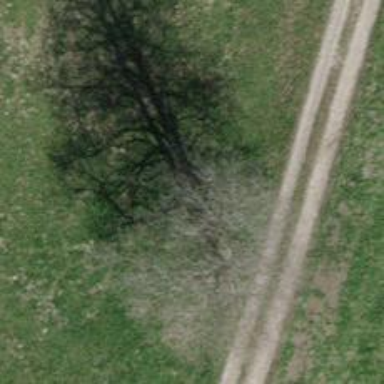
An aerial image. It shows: Deciduous broadleaved tree.